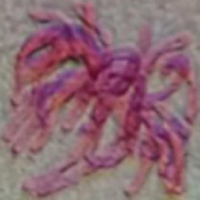
Label: metaphase